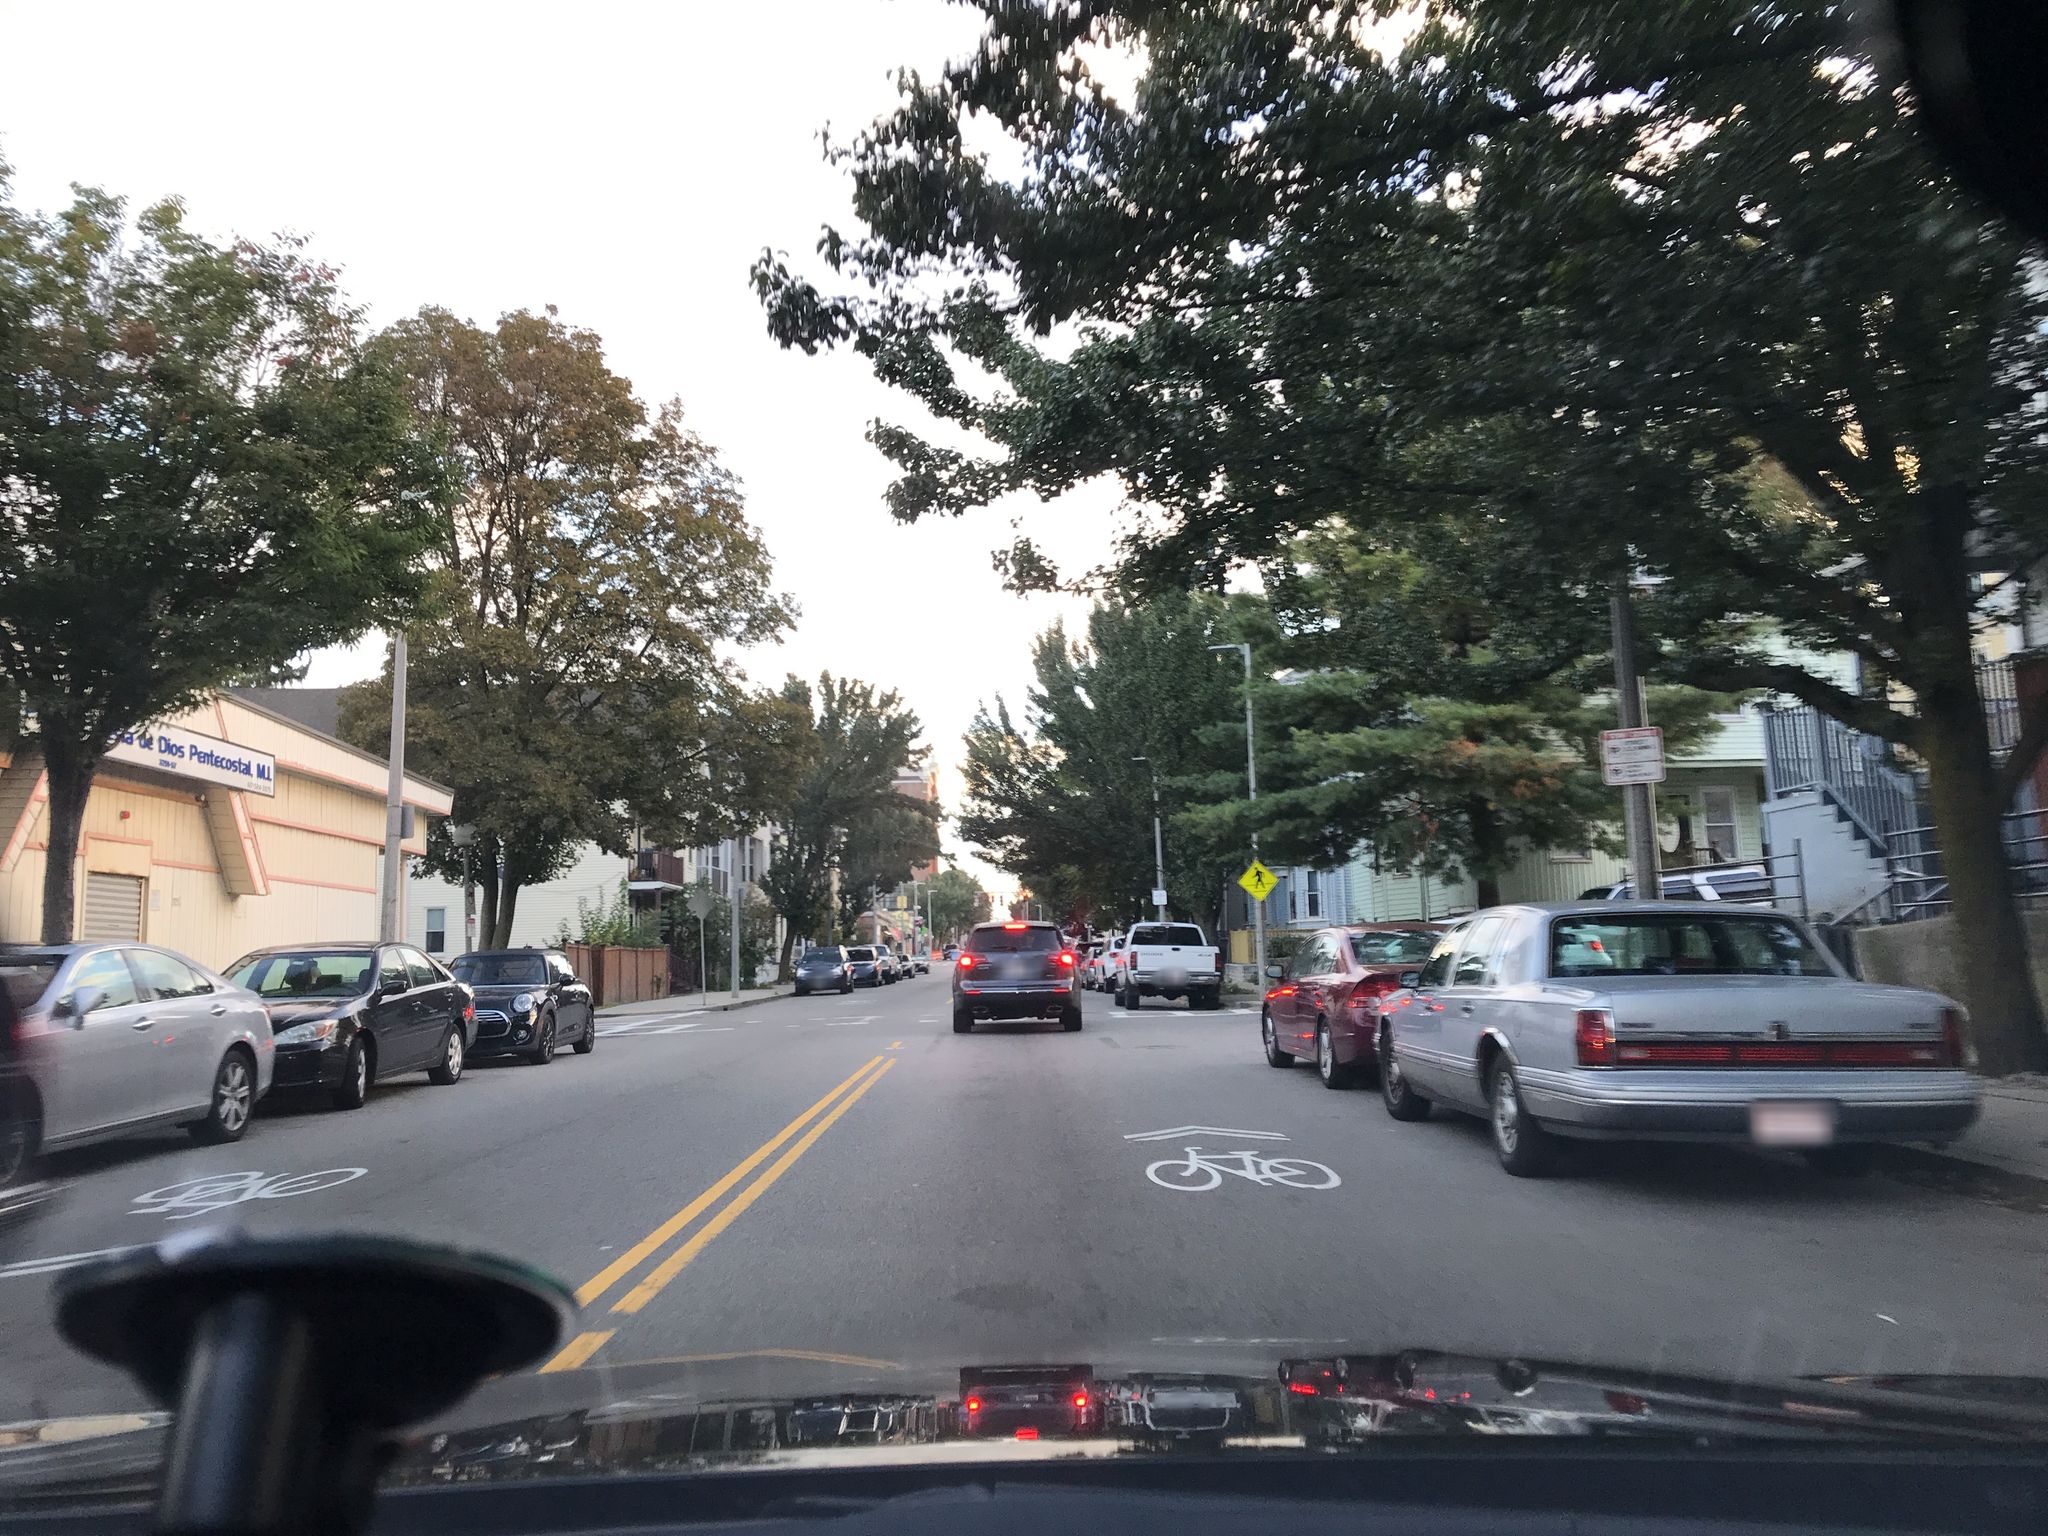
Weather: cloudy
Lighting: day
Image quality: slightly poor
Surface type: driving surface
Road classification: secondary
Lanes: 2
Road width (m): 19.8
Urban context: urban centre
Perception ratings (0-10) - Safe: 4.07, Lively: 6.7, Beautiful: 8.15, Boring: 0.59, Depressing: 1.07, Wealthy: 7.47